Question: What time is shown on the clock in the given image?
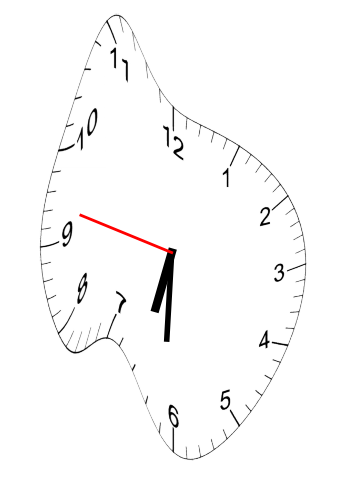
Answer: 06:30:47